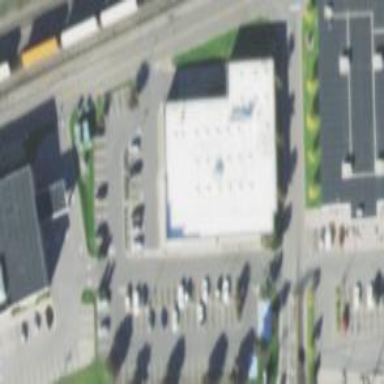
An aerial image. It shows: Retail building housing supermarket.